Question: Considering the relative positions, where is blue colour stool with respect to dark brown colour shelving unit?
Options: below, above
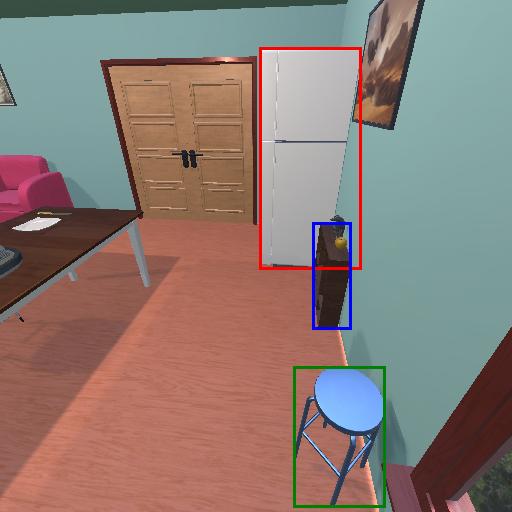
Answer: below